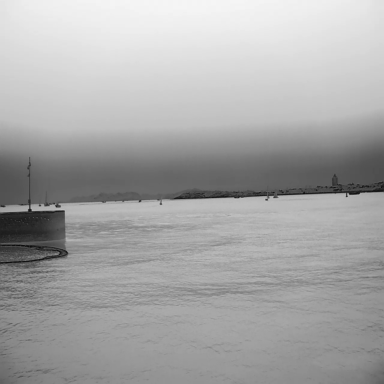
There is a container_ship in the infrared image.